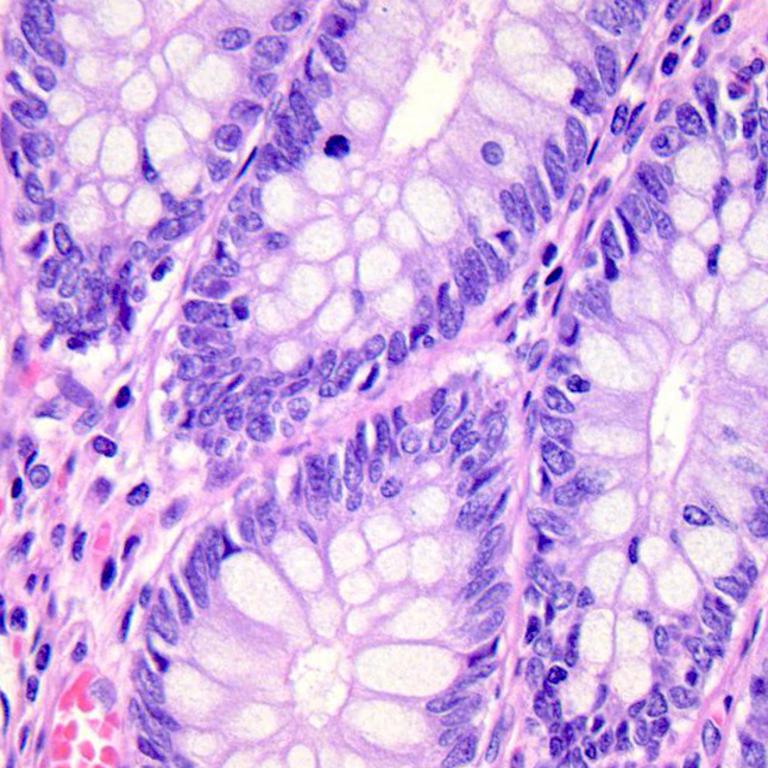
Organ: colon
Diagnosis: benign